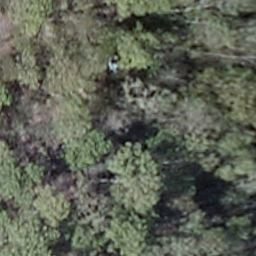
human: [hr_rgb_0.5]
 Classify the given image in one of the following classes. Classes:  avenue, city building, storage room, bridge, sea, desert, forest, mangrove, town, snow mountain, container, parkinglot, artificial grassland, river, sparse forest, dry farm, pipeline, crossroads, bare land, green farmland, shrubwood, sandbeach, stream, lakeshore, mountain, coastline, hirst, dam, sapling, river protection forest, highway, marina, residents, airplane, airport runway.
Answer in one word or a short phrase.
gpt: shrubwood